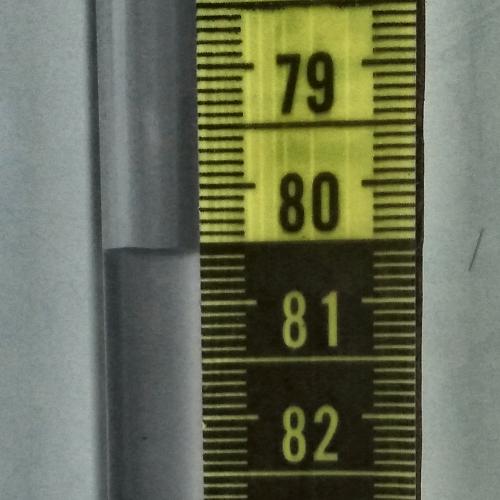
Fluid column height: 80.6 cm